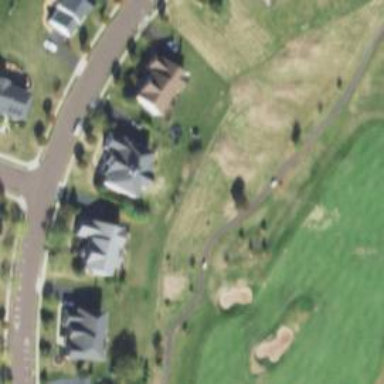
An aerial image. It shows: Path used for both walking and golf.